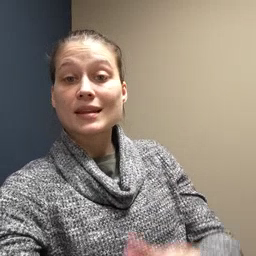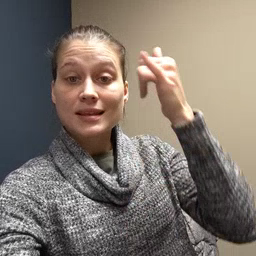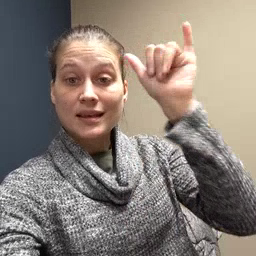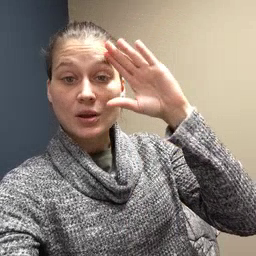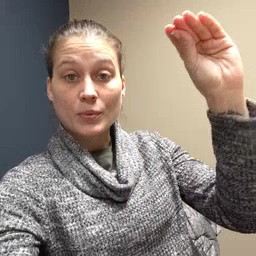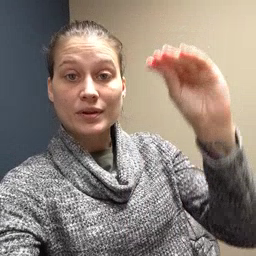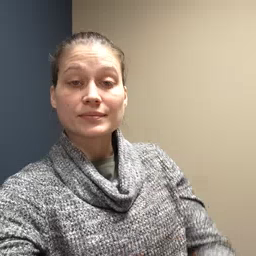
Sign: cowboy